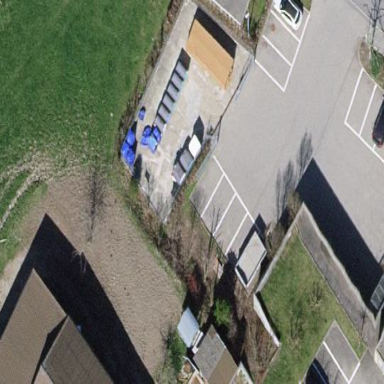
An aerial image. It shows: Recycling centre providing amenities for recycling.